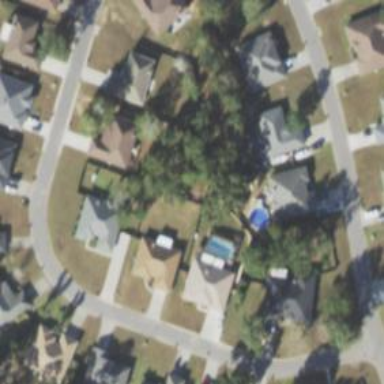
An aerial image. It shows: This residential area consists of single-family homes.